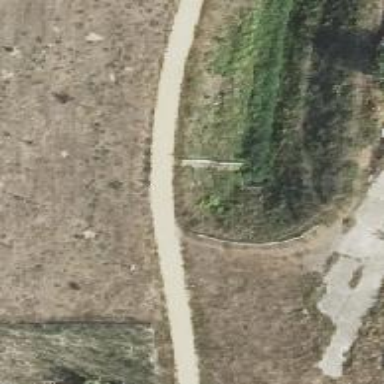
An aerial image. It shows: Footway with concrete surface.